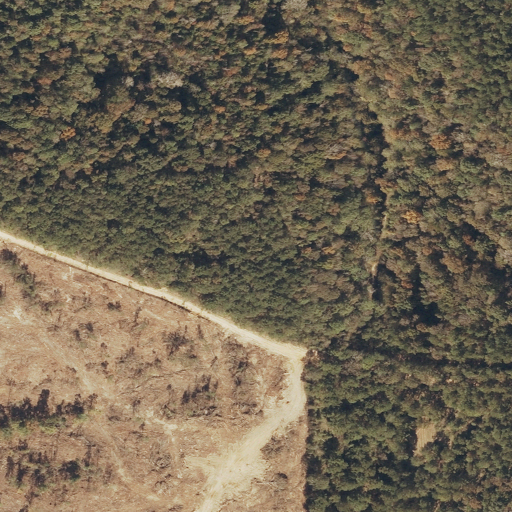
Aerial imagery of ridge(s) in Alabama named Devils Backbone containing mixed forest, deciduous forest, evergreen forest, open development, and shrub